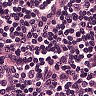
Metastatic tissue present: no